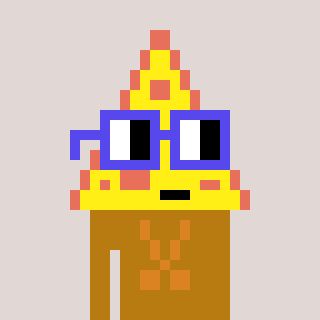
a pixel art character with square blue glasses, a pizza-shaped head and a gold-colored body on a warm background